Field crop: maize
Growth stage: 1
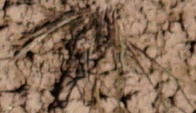
Species: lolium